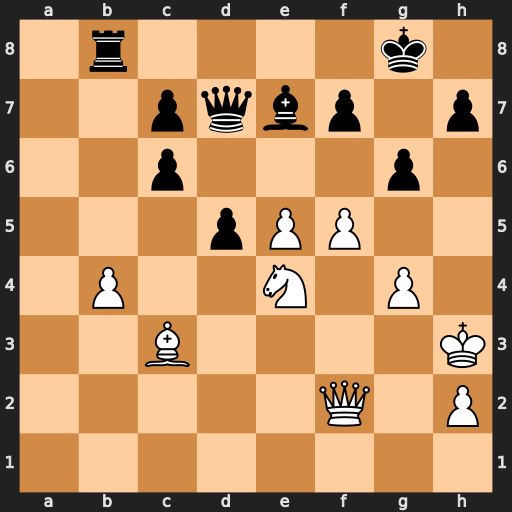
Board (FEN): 1r4k1/2pqbp1p/2p3p1/3pPP2/1P2N1P1/2B4K/5Q1P/8
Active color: w
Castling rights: -
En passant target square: -
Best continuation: e6 fxe6 Qd4 e5 Qxe5 d4 Bxd4 Qxd4 Qxd4